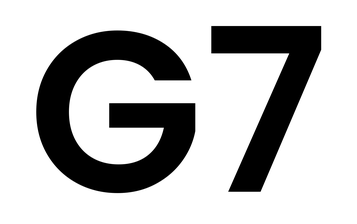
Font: Poppins-SemiBold